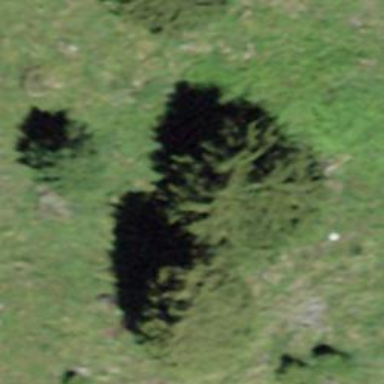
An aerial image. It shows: Needle-leaved tree in nature.